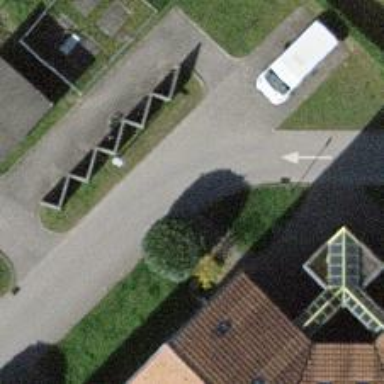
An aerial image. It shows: Pole serving as support.